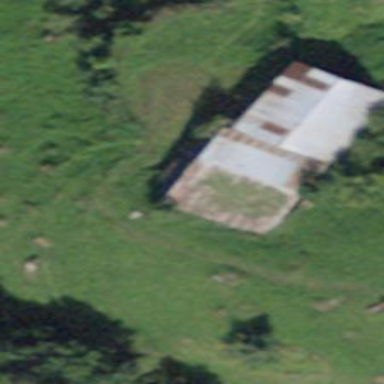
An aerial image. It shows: Rural barn.